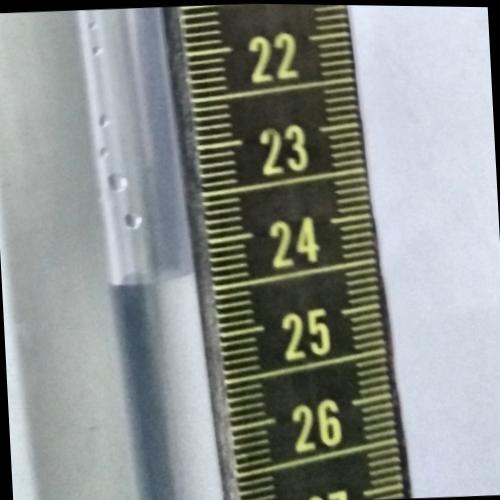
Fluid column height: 24.3 cm